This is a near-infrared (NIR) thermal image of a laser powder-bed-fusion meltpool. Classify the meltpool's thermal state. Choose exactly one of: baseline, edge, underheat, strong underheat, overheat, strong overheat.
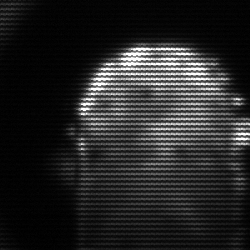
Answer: baseline